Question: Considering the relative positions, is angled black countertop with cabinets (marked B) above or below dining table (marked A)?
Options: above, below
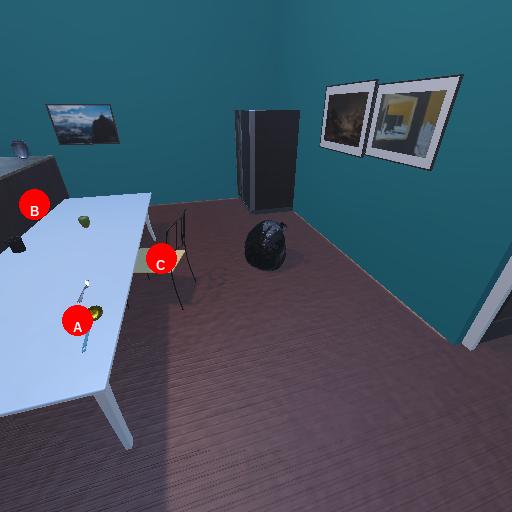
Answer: above